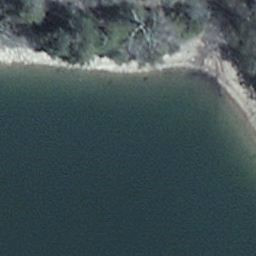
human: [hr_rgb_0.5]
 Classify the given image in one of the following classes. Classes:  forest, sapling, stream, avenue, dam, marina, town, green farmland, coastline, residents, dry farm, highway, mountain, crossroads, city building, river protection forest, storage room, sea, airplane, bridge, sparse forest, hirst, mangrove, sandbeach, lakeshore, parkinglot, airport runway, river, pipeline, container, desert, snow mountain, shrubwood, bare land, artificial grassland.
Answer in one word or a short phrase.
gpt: lakeshore